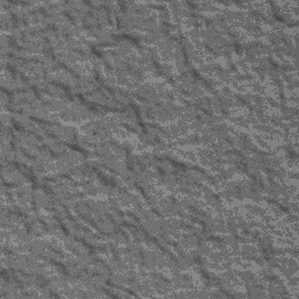
Label: frost